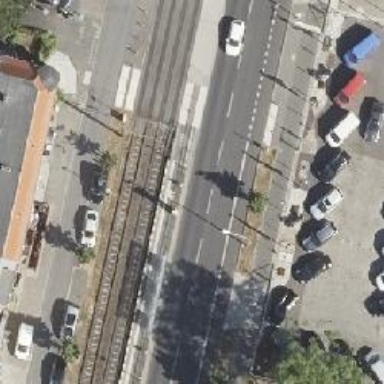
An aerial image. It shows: Tram stop position for public transport.